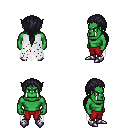
a pixel art fantasy rpg character, male body template, orc, green skin, white tattered cape, red pants, raven ponytail hairstyle, metal boots, four views (front, back, left, right), 2x2 character sprite sheet, small pixel art, hard edges, no anti-aliasing